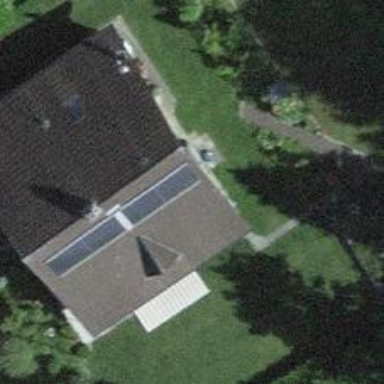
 consisting of solar photovoltaic panels."